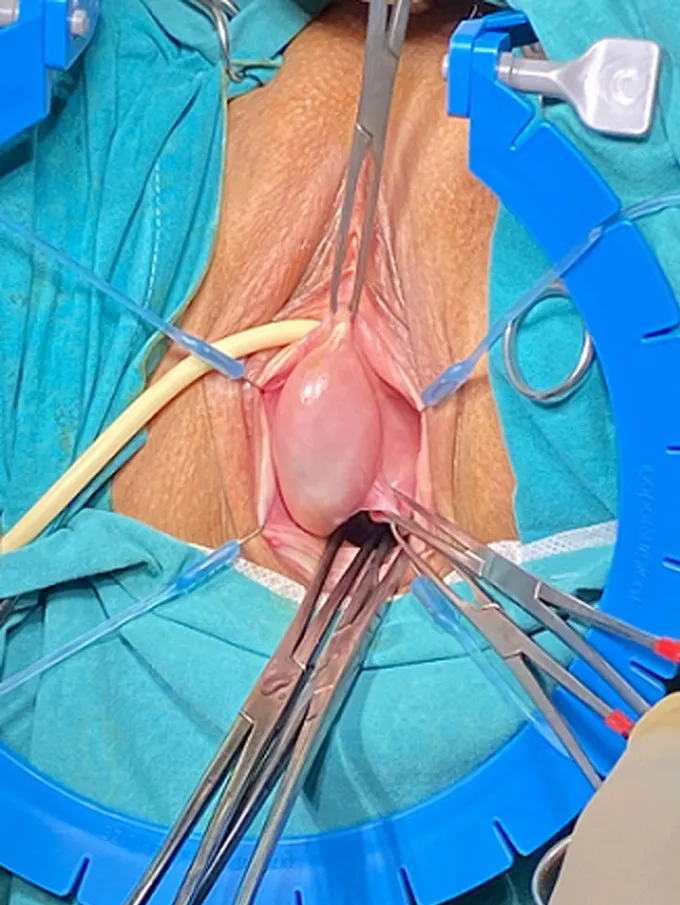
pre-operative image of the vaginal cyst mimicking prolapse patient #1.
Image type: medical_photograph (other_medical_photograph)